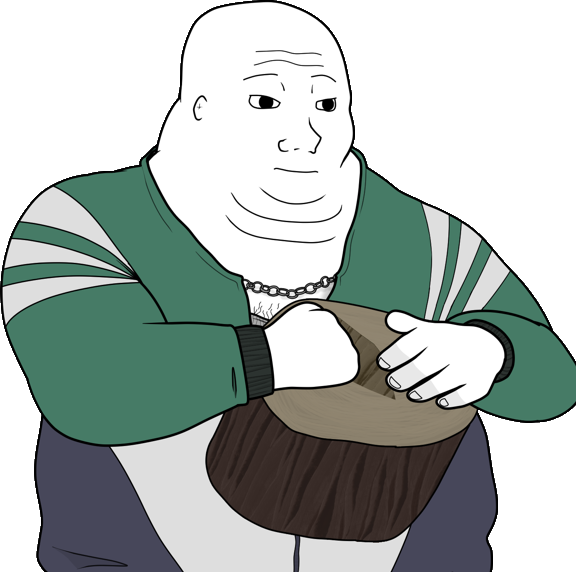
Label: 5_Blobjak